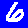
Digit: 6